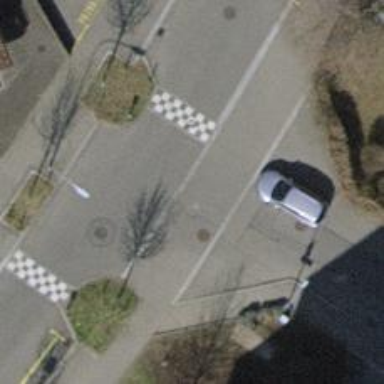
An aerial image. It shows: Unmarked crossing with traffic calming table.